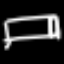
Label: bed